Interaction volume radius: 5 \u00c5
Interaction volume height: 10 \u00c5
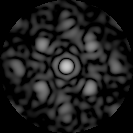
Disorder parameter: 0.5284